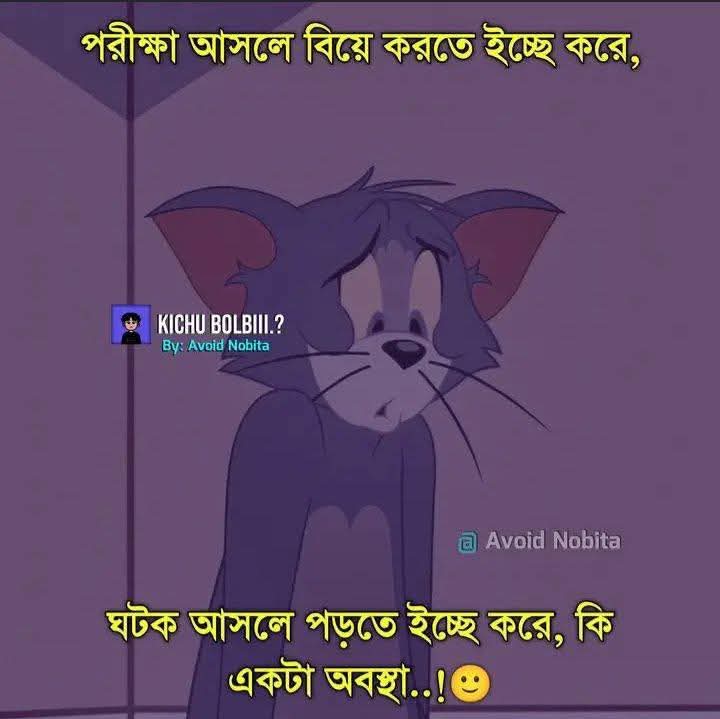
Text: পরীক্ষা আসলে বিয়ে করতে ইচ্ছে করে,
ঘটক আসলে পড়তে ইচ্ছে করে, কি একটা অবস্থা..!
Label: Non Hate